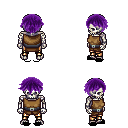
a pixel art fantasy rpg character, male body template, skeleton, leather chest armor, gold greaves, purple short bangs hairstyle, black slippers, four views (front, back, left, right), 2x2 character sprite sheet, small pixel art, hard edges, no anti-aliasing